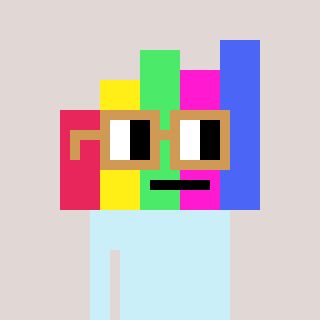
a pixel art character with square brown glasses, a bar chart-shaped head and a purple-colored body on a warm background